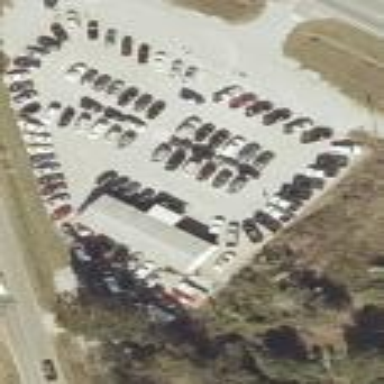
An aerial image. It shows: Shop that sells cars.